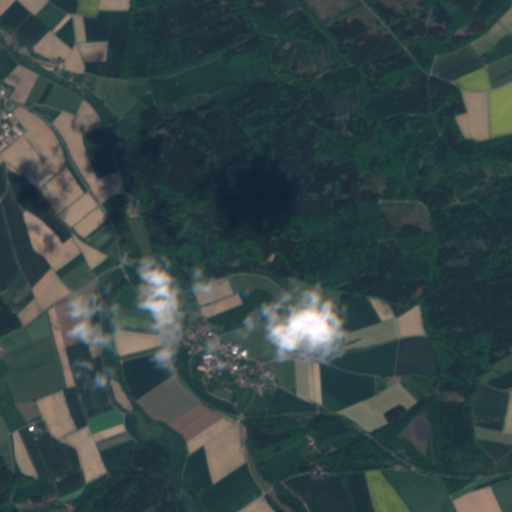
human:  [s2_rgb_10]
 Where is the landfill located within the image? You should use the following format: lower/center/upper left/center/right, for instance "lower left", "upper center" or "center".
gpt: The landfill is located in the lower right of the image.
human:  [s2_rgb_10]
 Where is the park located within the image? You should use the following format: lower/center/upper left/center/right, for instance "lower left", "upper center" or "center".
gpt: The park is located in the lower right of the image.
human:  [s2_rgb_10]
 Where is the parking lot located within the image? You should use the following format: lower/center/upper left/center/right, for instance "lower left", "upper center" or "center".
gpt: The parking lot is located in the lower center of the image.
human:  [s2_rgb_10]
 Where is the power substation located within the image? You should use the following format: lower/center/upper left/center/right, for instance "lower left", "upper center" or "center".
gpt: The power substation is located in the lower left of the image.
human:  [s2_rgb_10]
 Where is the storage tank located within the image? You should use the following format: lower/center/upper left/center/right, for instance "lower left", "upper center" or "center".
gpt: The storage tank is located in the lower right of the image.
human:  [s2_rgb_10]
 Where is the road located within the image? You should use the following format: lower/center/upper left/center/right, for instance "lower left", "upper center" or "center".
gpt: There is no road in the image.